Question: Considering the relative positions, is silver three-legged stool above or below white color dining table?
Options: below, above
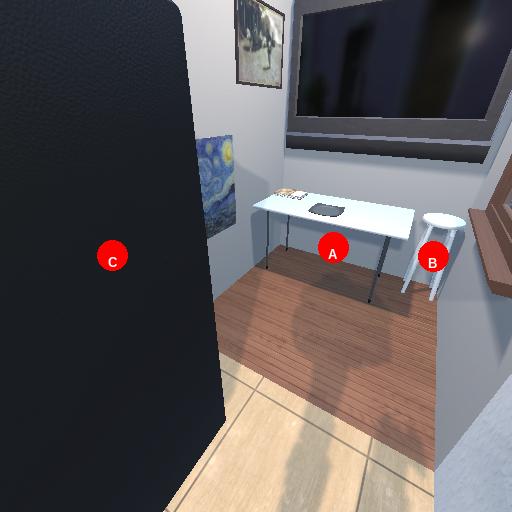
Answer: below